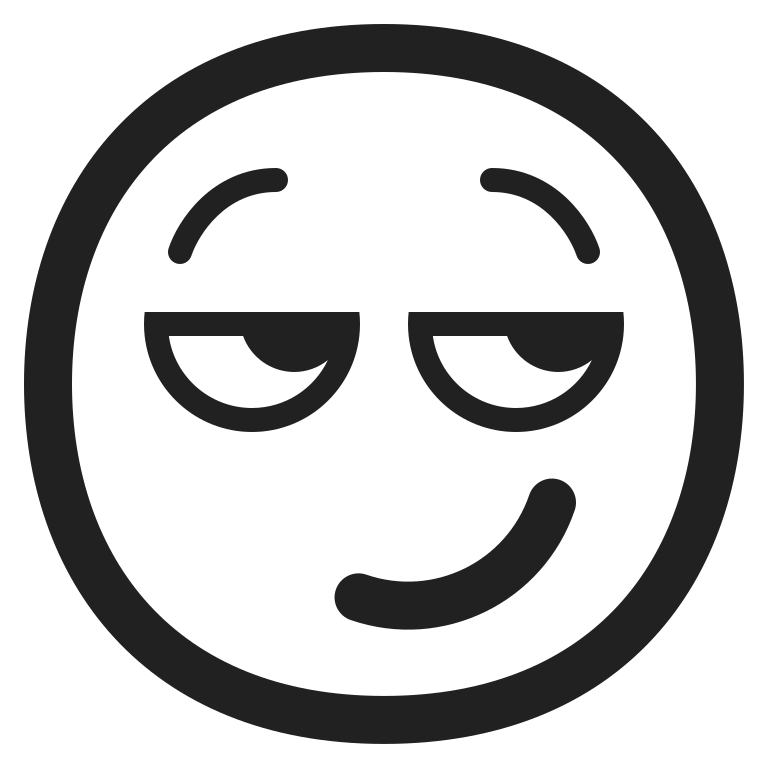
smirking face high contrast